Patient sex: F
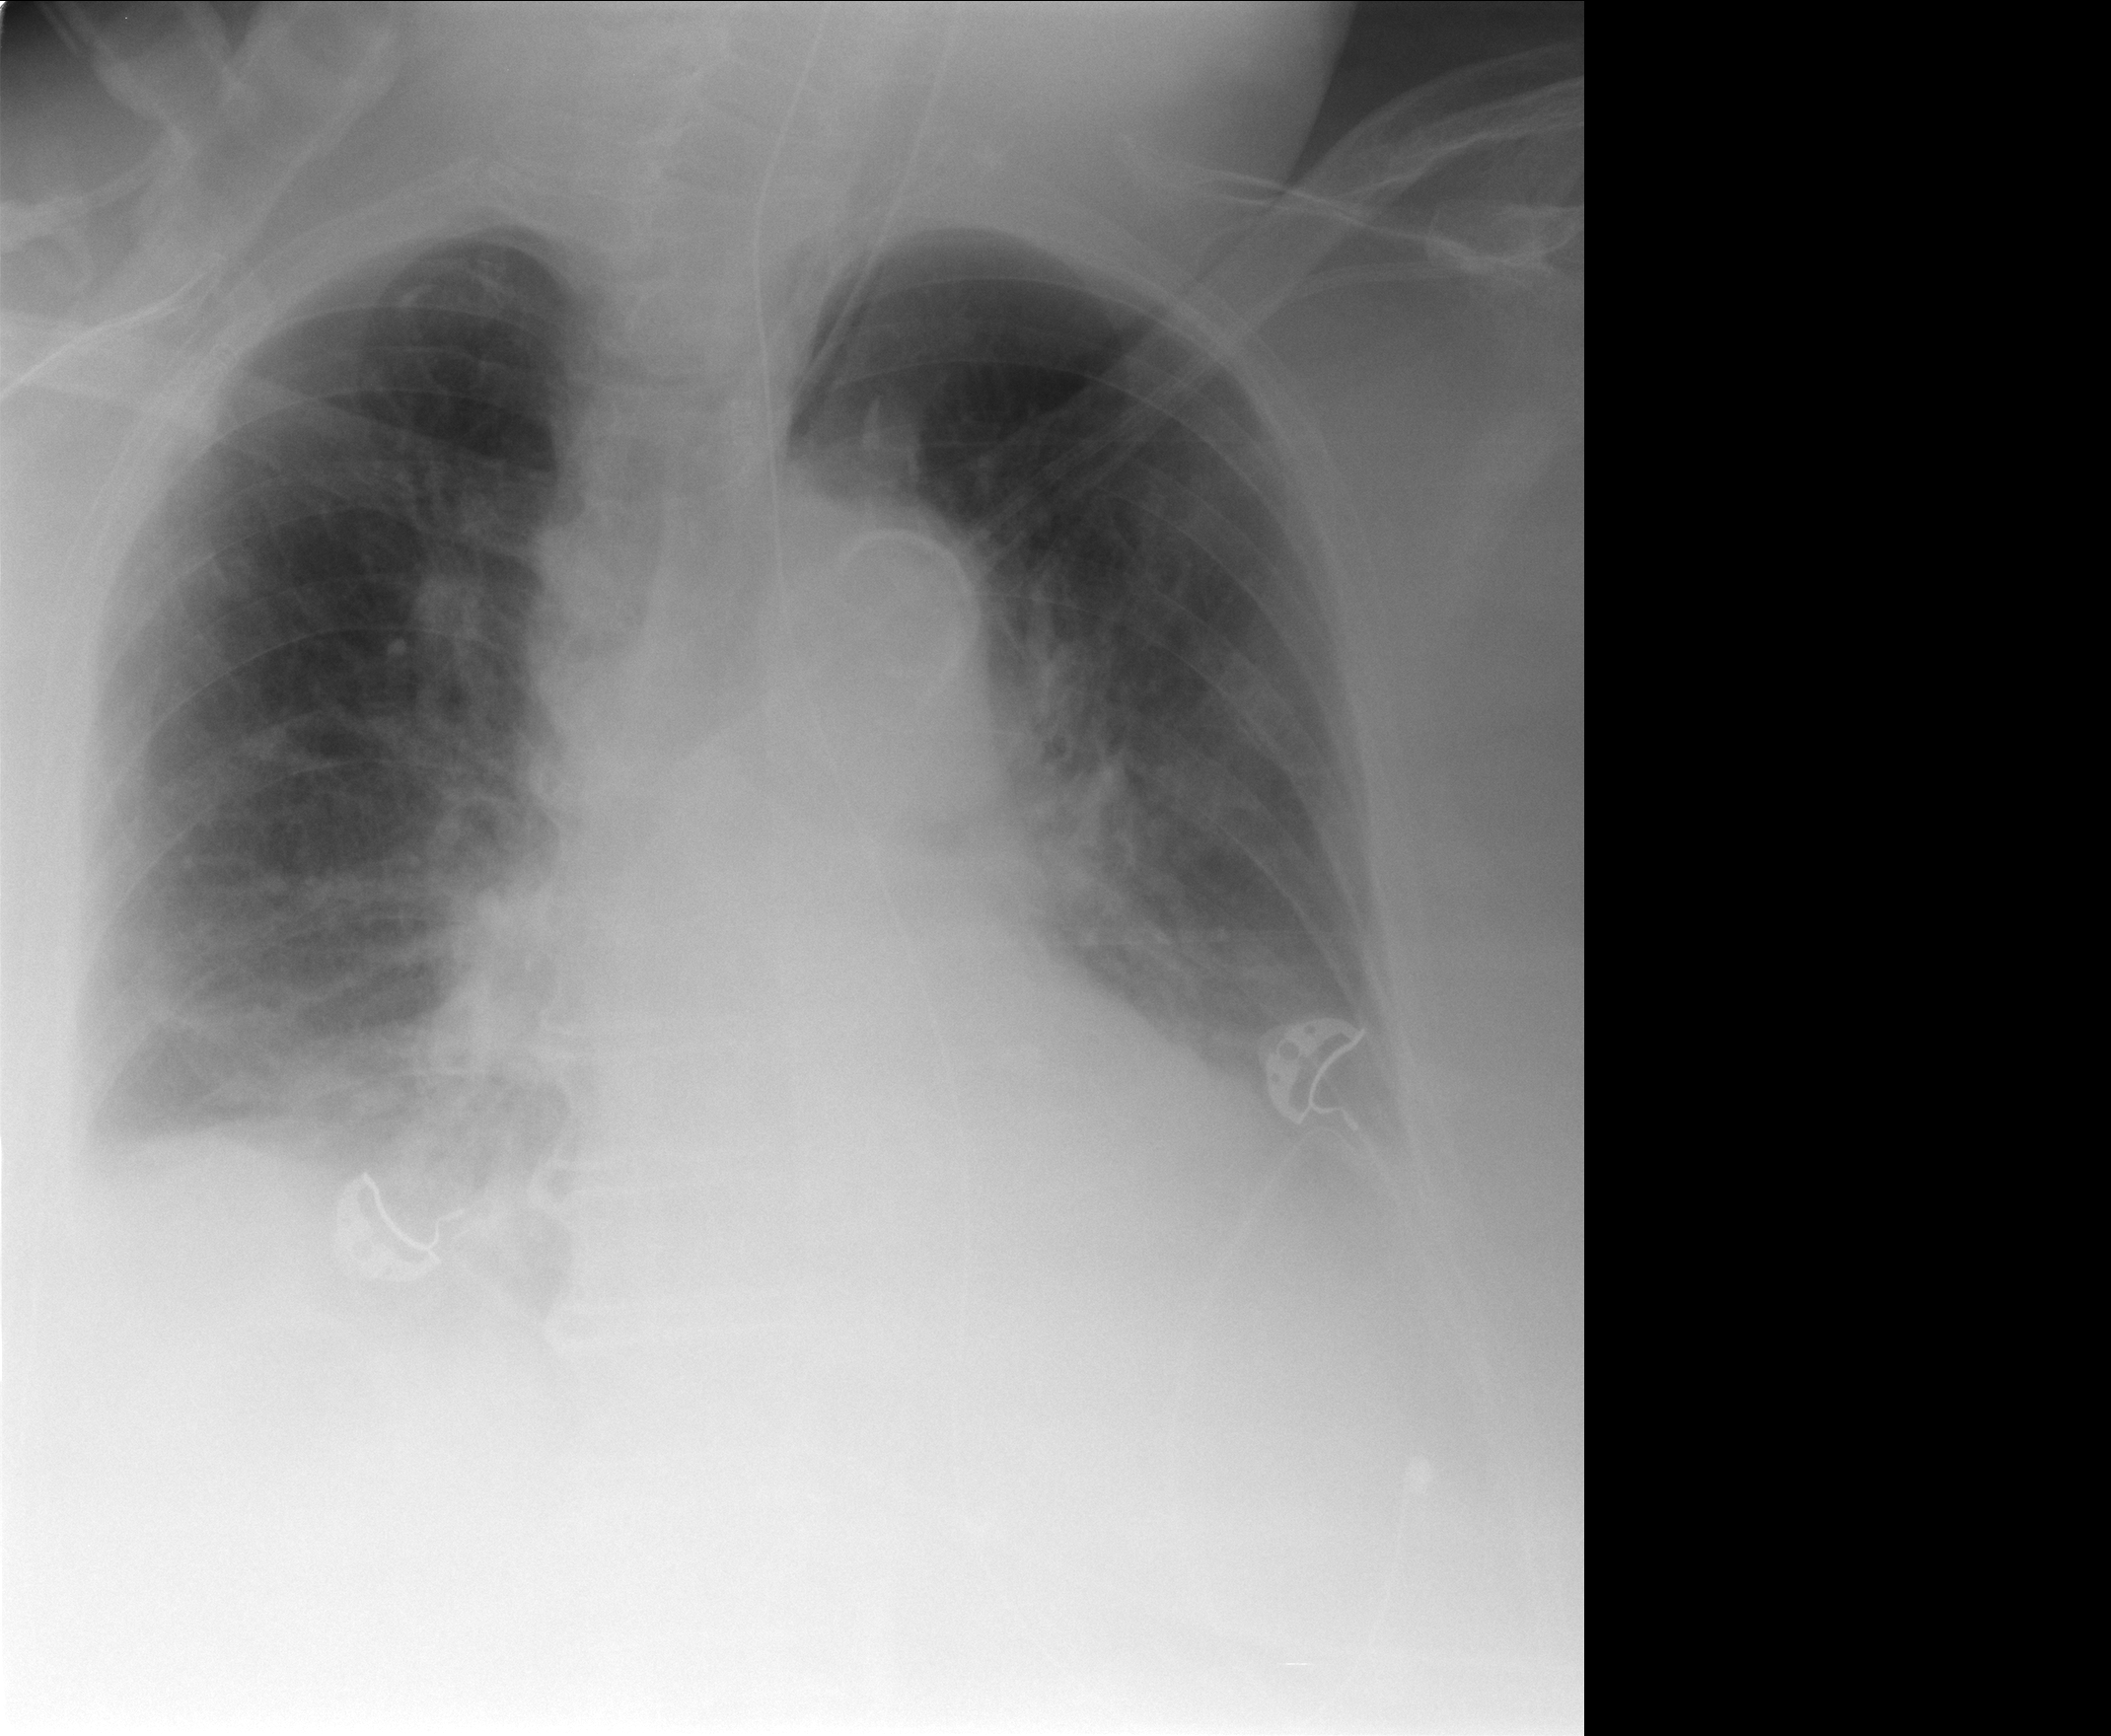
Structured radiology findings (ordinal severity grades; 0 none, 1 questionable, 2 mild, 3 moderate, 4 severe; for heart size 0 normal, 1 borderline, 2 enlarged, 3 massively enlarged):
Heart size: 0
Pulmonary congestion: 3
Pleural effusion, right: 2
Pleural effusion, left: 2
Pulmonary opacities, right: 2
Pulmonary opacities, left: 2
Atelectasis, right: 2
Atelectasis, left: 3